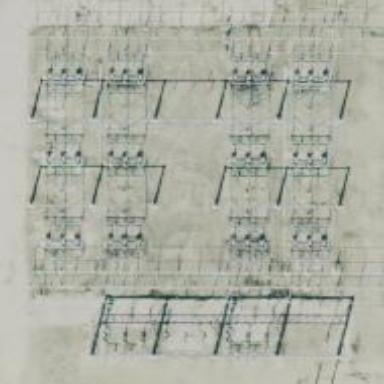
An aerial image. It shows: Switch for power supply.